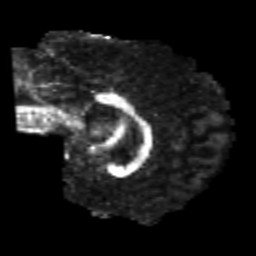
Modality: FA
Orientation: sagittal
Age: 21
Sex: male
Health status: healthy
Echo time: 0.074 s